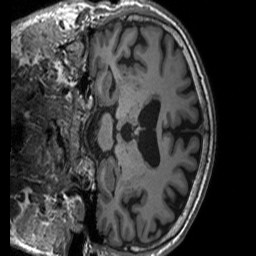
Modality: T1w
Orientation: coronal
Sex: male
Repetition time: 1.95 s
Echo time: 0.026 s